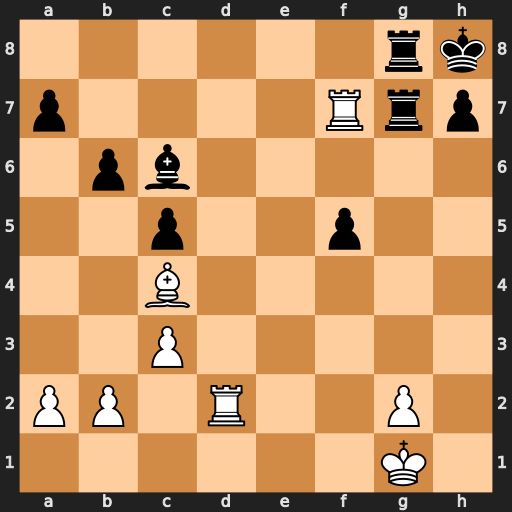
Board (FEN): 6rk/p4Rrp/1pb5/2p2p2/2B5/2P5/PP1R2P1/6K1
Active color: w
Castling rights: -
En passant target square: -
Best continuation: Rxg7 Kxg7 Bxg8